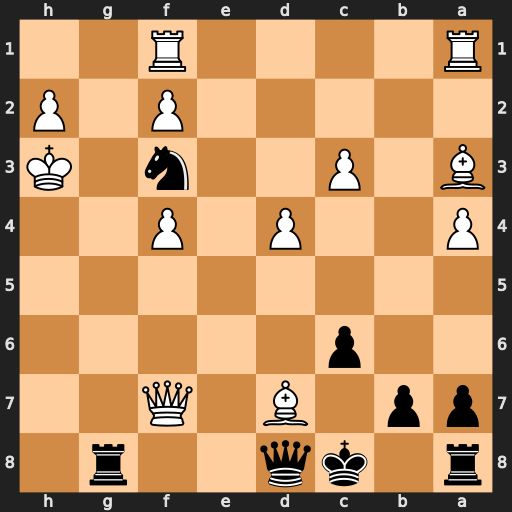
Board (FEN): r1kq2r1/pp1B1Q2/2p5/8/P2P1P2/B1P2n1K/5P1P/R4R2
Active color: b
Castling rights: -
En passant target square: -
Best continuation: Qxd7+ Qxd7+ Kxd7